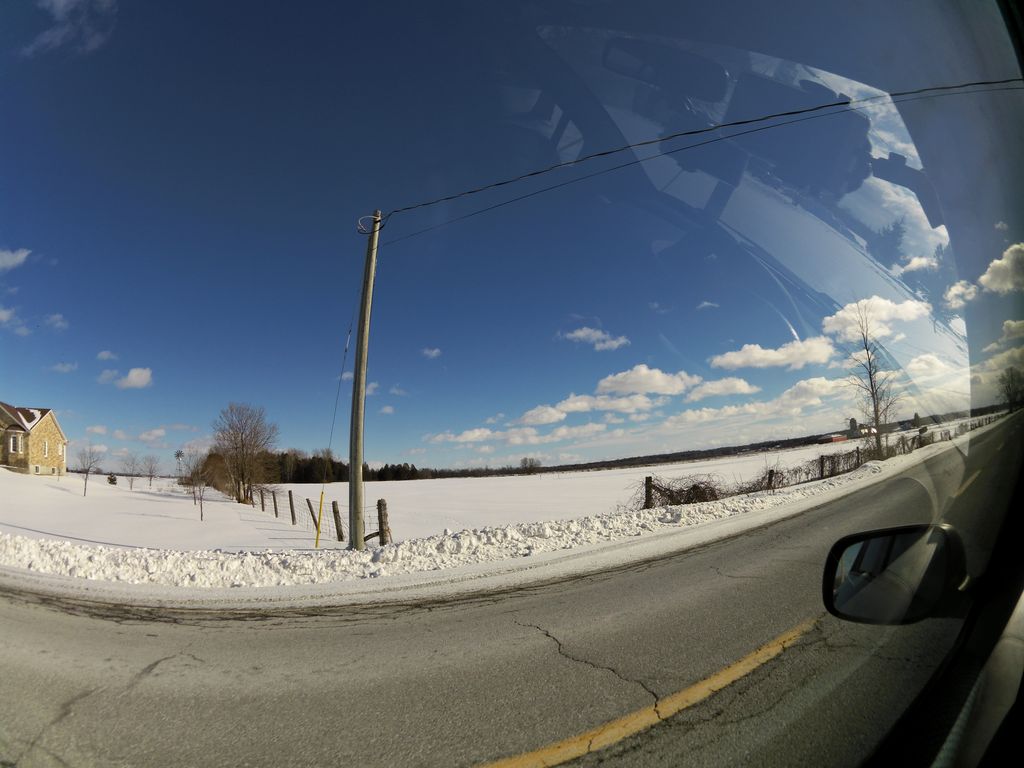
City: ottawa-gatineau